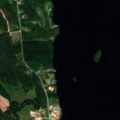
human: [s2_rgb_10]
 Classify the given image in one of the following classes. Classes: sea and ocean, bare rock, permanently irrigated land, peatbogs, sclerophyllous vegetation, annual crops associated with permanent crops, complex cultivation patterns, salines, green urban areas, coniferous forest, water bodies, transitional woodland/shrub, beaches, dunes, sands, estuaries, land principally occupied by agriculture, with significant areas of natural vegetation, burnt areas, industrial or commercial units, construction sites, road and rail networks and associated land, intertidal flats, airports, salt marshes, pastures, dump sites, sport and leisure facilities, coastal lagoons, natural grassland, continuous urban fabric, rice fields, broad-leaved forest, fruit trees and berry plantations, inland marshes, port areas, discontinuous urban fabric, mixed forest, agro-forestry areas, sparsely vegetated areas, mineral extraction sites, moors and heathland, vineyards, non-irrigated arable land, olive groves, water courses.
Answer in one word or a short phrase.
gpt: coniferous forest, mixed forest, water bodies